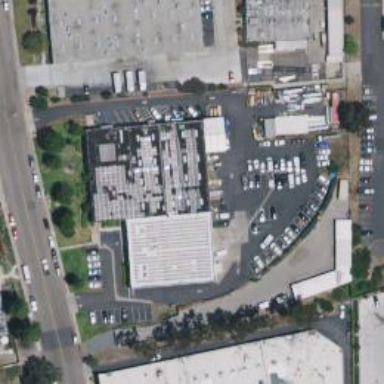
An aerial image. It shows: Industrial building.